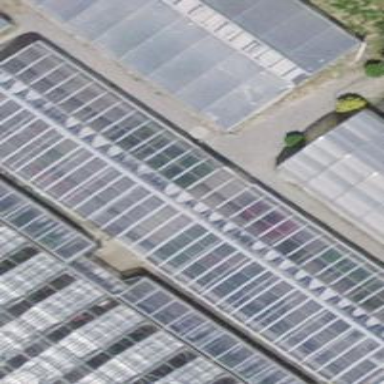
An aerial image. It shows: Greenhouse.